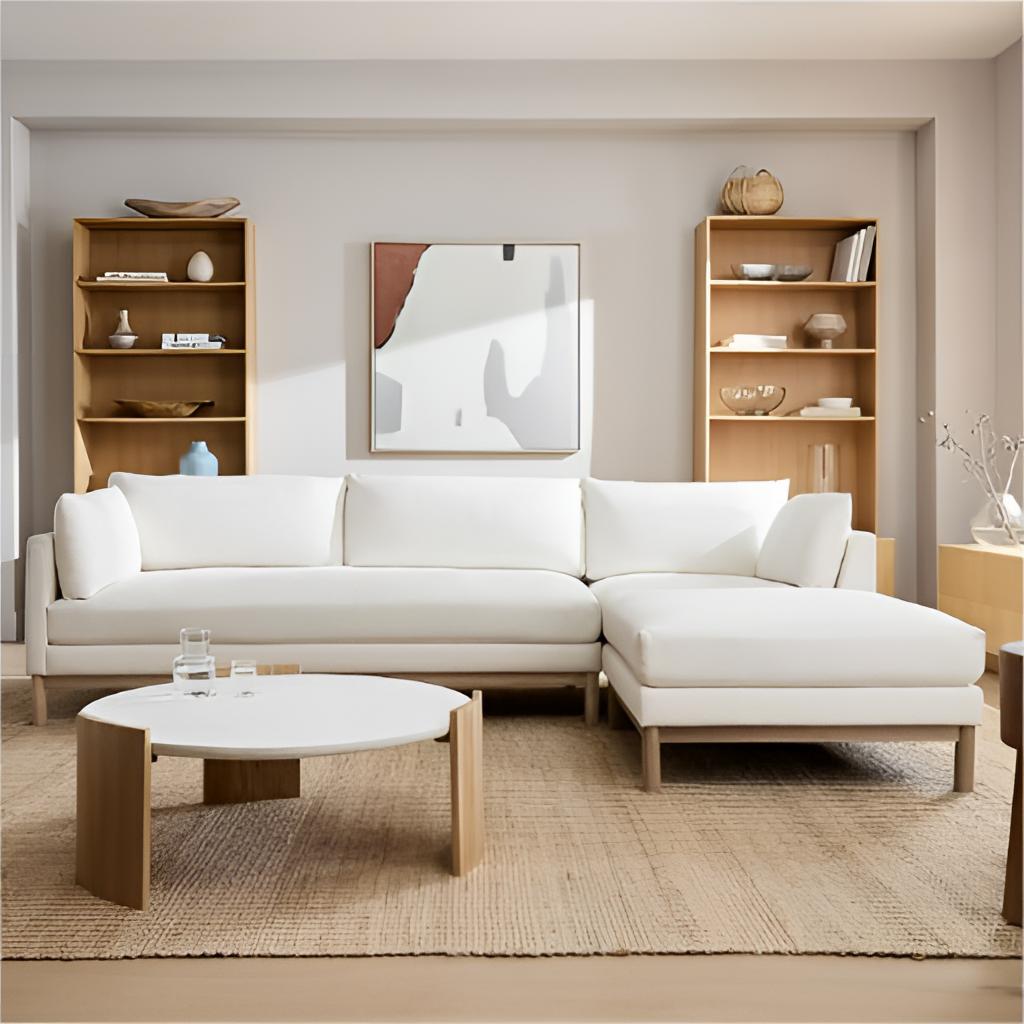
living room, fabric sofa, beige paint wallpaper, with solid pattern, wood flooring, with plank pattern, contemporary